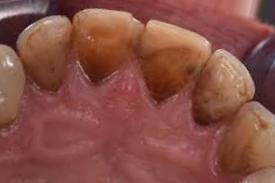
Condition: Tooth Discoloration